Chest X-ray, AP view. Patient: 62 years old, sex M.
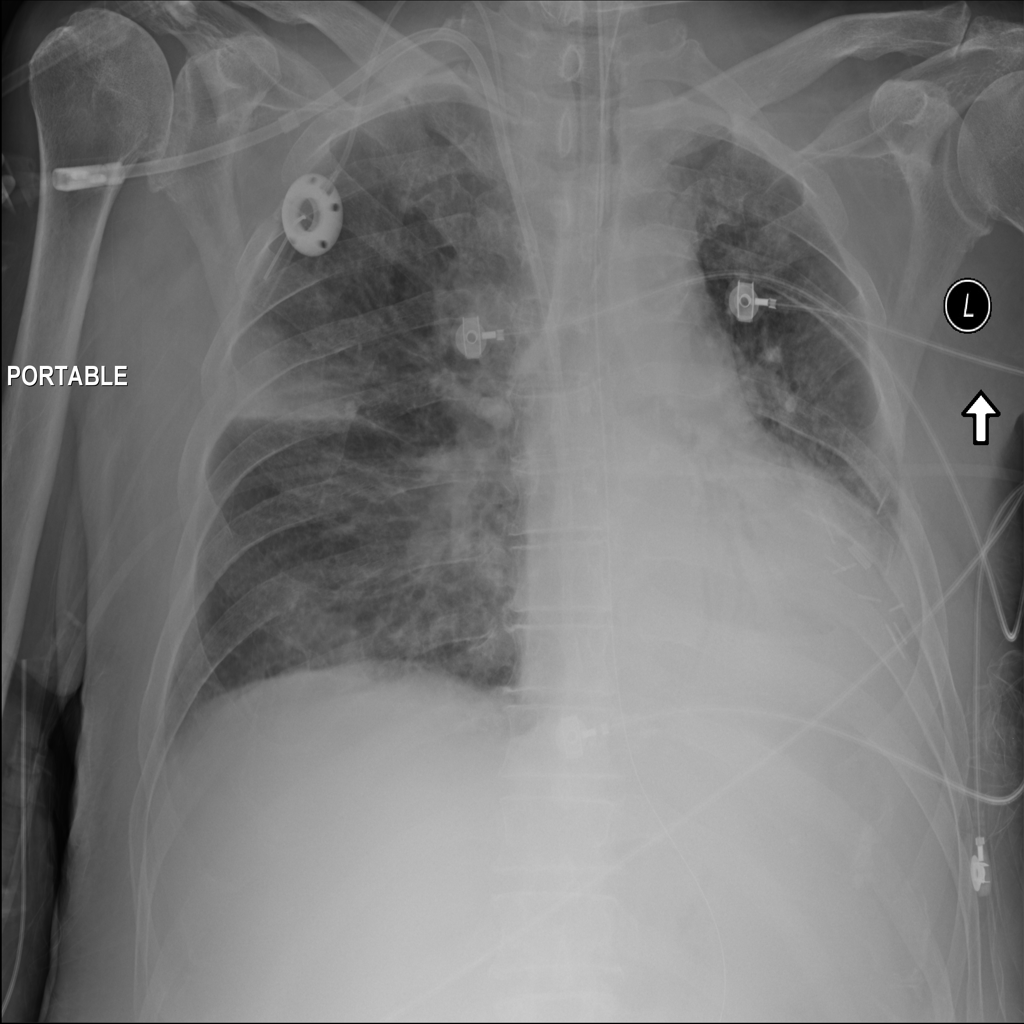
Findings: No Finding